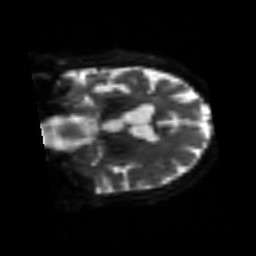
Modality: sbref
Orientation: coronal
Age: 64
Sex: male
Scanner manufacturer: siemens
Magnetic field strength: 3 T
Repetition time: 3.2 s
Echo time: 0.081 s